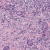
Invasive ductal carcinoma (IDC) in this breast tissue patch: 1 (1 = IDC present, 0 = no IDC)